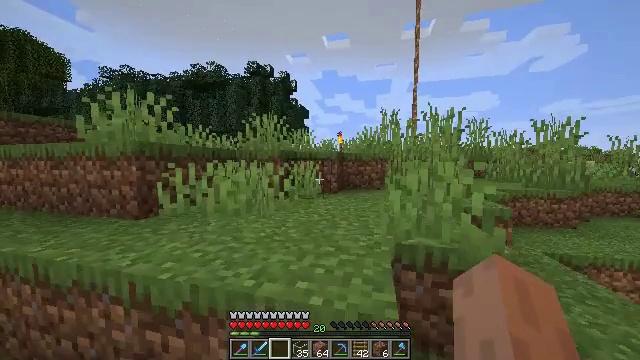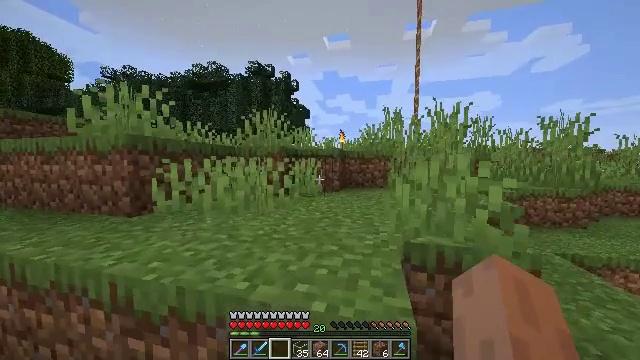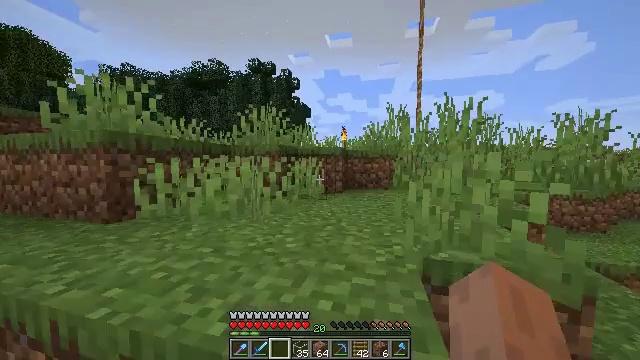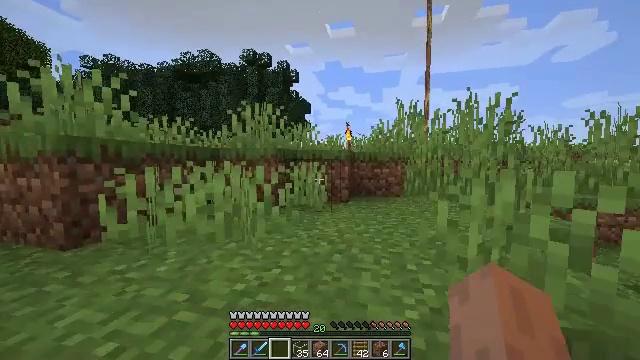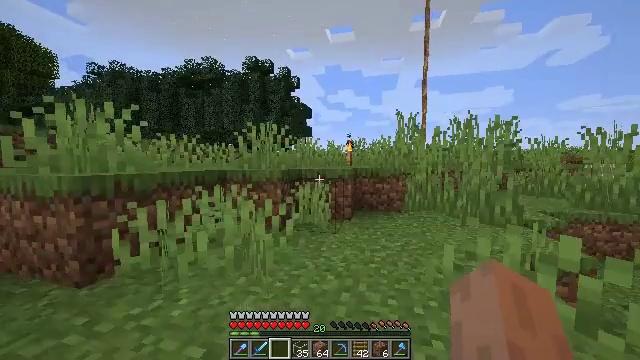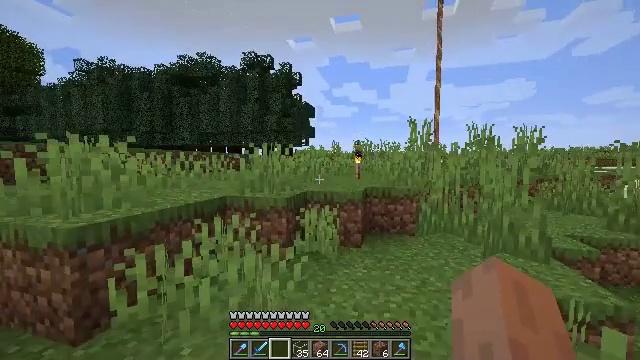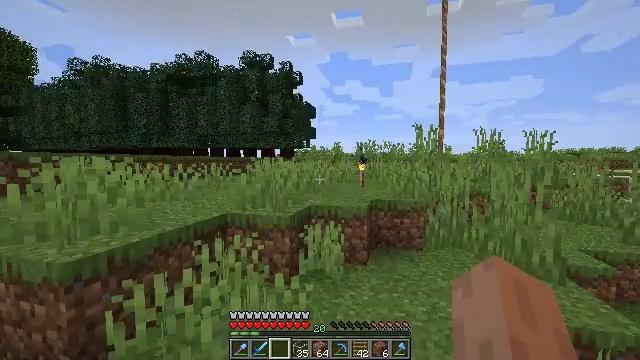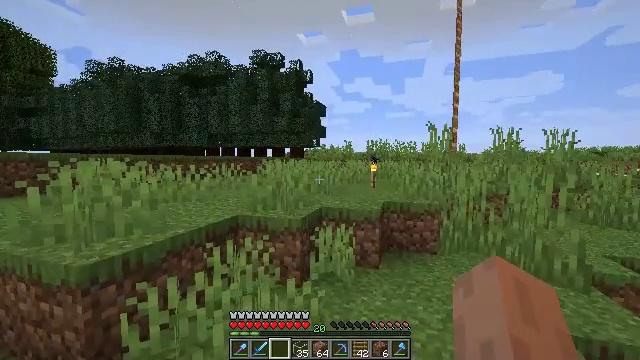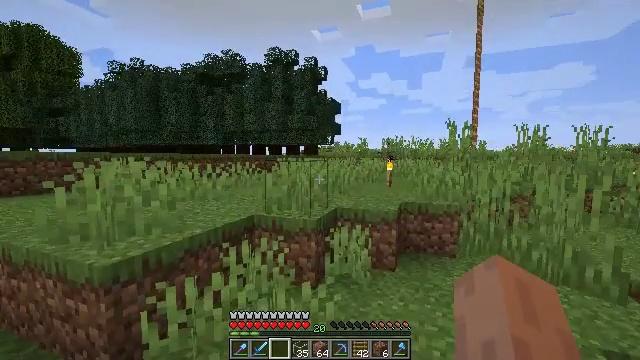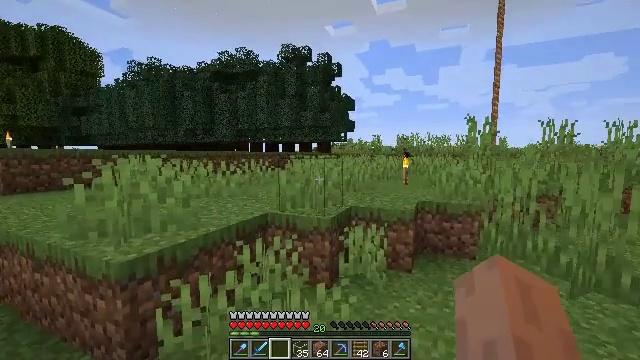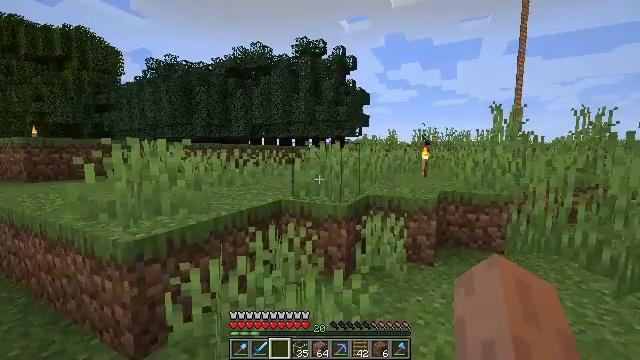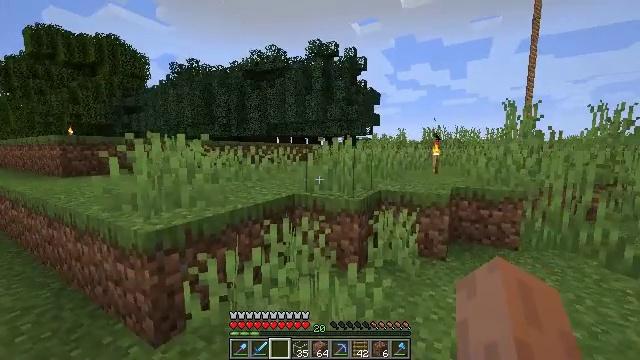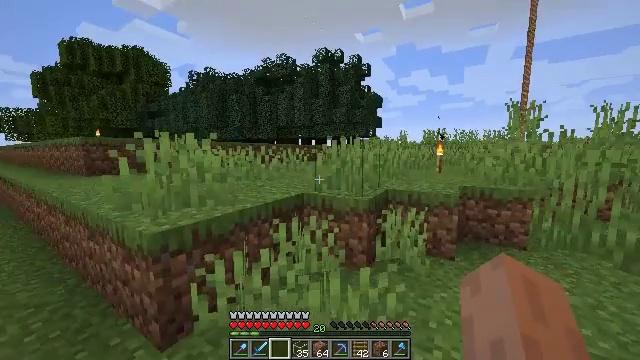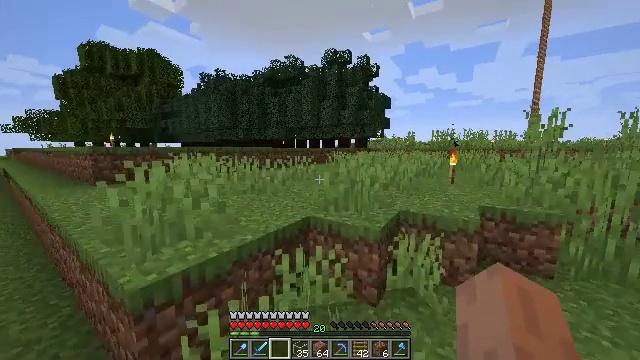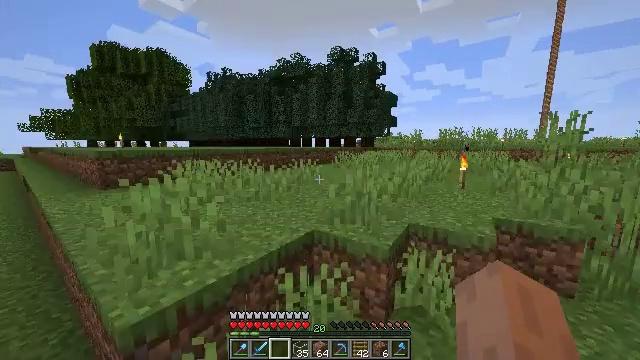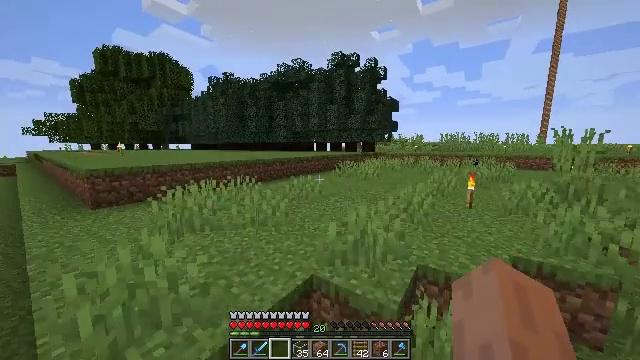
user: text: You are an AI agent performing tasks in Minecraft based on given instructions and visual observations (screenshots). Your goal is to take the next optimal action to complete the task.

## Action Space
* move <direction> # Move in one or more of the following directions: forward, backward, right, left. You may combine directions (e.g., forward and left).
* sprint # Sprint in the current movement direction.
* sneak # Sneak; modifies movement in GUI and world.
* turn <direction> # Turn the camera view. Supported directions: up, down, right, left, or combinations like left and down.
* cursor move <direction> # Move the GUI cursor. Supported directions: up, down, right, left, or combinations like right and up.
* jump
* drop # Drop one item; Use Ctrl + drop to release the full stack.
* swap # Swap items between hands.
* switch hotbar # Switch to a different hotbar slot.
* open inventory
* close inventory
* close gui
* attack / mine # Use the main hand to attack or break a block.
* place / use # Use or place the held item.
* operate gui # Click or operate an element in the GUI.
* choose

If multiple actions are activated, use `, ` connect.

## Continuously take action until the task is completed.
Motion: motion action
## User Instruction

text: Mine the ladder from the wall.
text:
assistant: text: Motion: move forward, sprint, jump
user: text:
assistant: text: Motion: move forward, sprint, jump
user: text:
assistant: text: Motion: move forward, sprint, jump
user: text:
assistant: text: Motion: move forward, jump
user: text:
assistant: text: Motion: move forward, jump
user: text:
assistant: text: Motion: move forward, jump
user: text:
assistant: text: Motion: move forward, turn left, jump
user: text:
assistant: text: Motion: move forward, turn left, jump
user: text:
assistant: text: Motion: move forward, turn left, jump
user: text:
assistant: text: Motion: move forward, sprint, turn left, jump
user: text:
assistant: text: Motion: move forward, sprint, turn left, jump
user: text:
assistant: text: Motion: move forward, sprint, turn left, jump
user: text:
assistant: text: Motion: move forward, sprint, turn left, jump
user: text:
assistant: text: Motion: move forward, sprint, turn left, jump
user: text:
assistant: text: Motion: move forward, jump
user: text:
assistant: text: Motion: move forward, jump
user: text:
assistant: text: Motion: move forward, jump
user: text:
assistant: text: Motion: move forward, jump
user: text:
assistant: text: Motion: move forward, sprint, jump
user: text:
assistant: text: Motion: move forward, sprint, turn right, jump
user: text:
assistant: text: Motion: move forward, sprint, turn right and down, jump
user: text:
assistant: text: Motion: move forward, sprint, turn right and down, jump
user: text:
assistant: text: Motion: move forward, turn right, jump
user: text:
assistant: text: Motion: move forward, turn right, jump
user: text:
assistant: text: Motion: move forward, sprint, turn right and down, jump
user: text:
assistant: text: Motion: move forward, sprint, turn right, jump
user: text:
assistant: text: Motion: move forward, sprint, jump
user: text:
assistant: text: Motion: move forward, jump
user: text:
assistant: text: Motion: move forward, jump
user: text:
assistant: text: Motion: move forward, sprint, jump